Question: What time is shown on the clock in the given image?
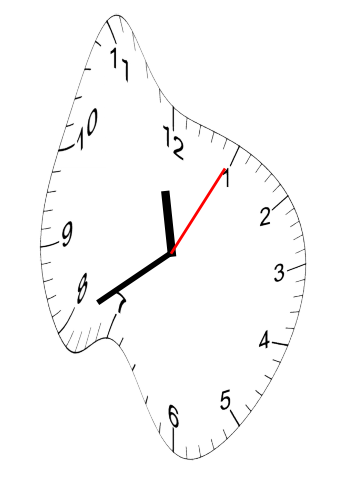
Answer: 11:40:05